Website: macys
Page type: billing-address
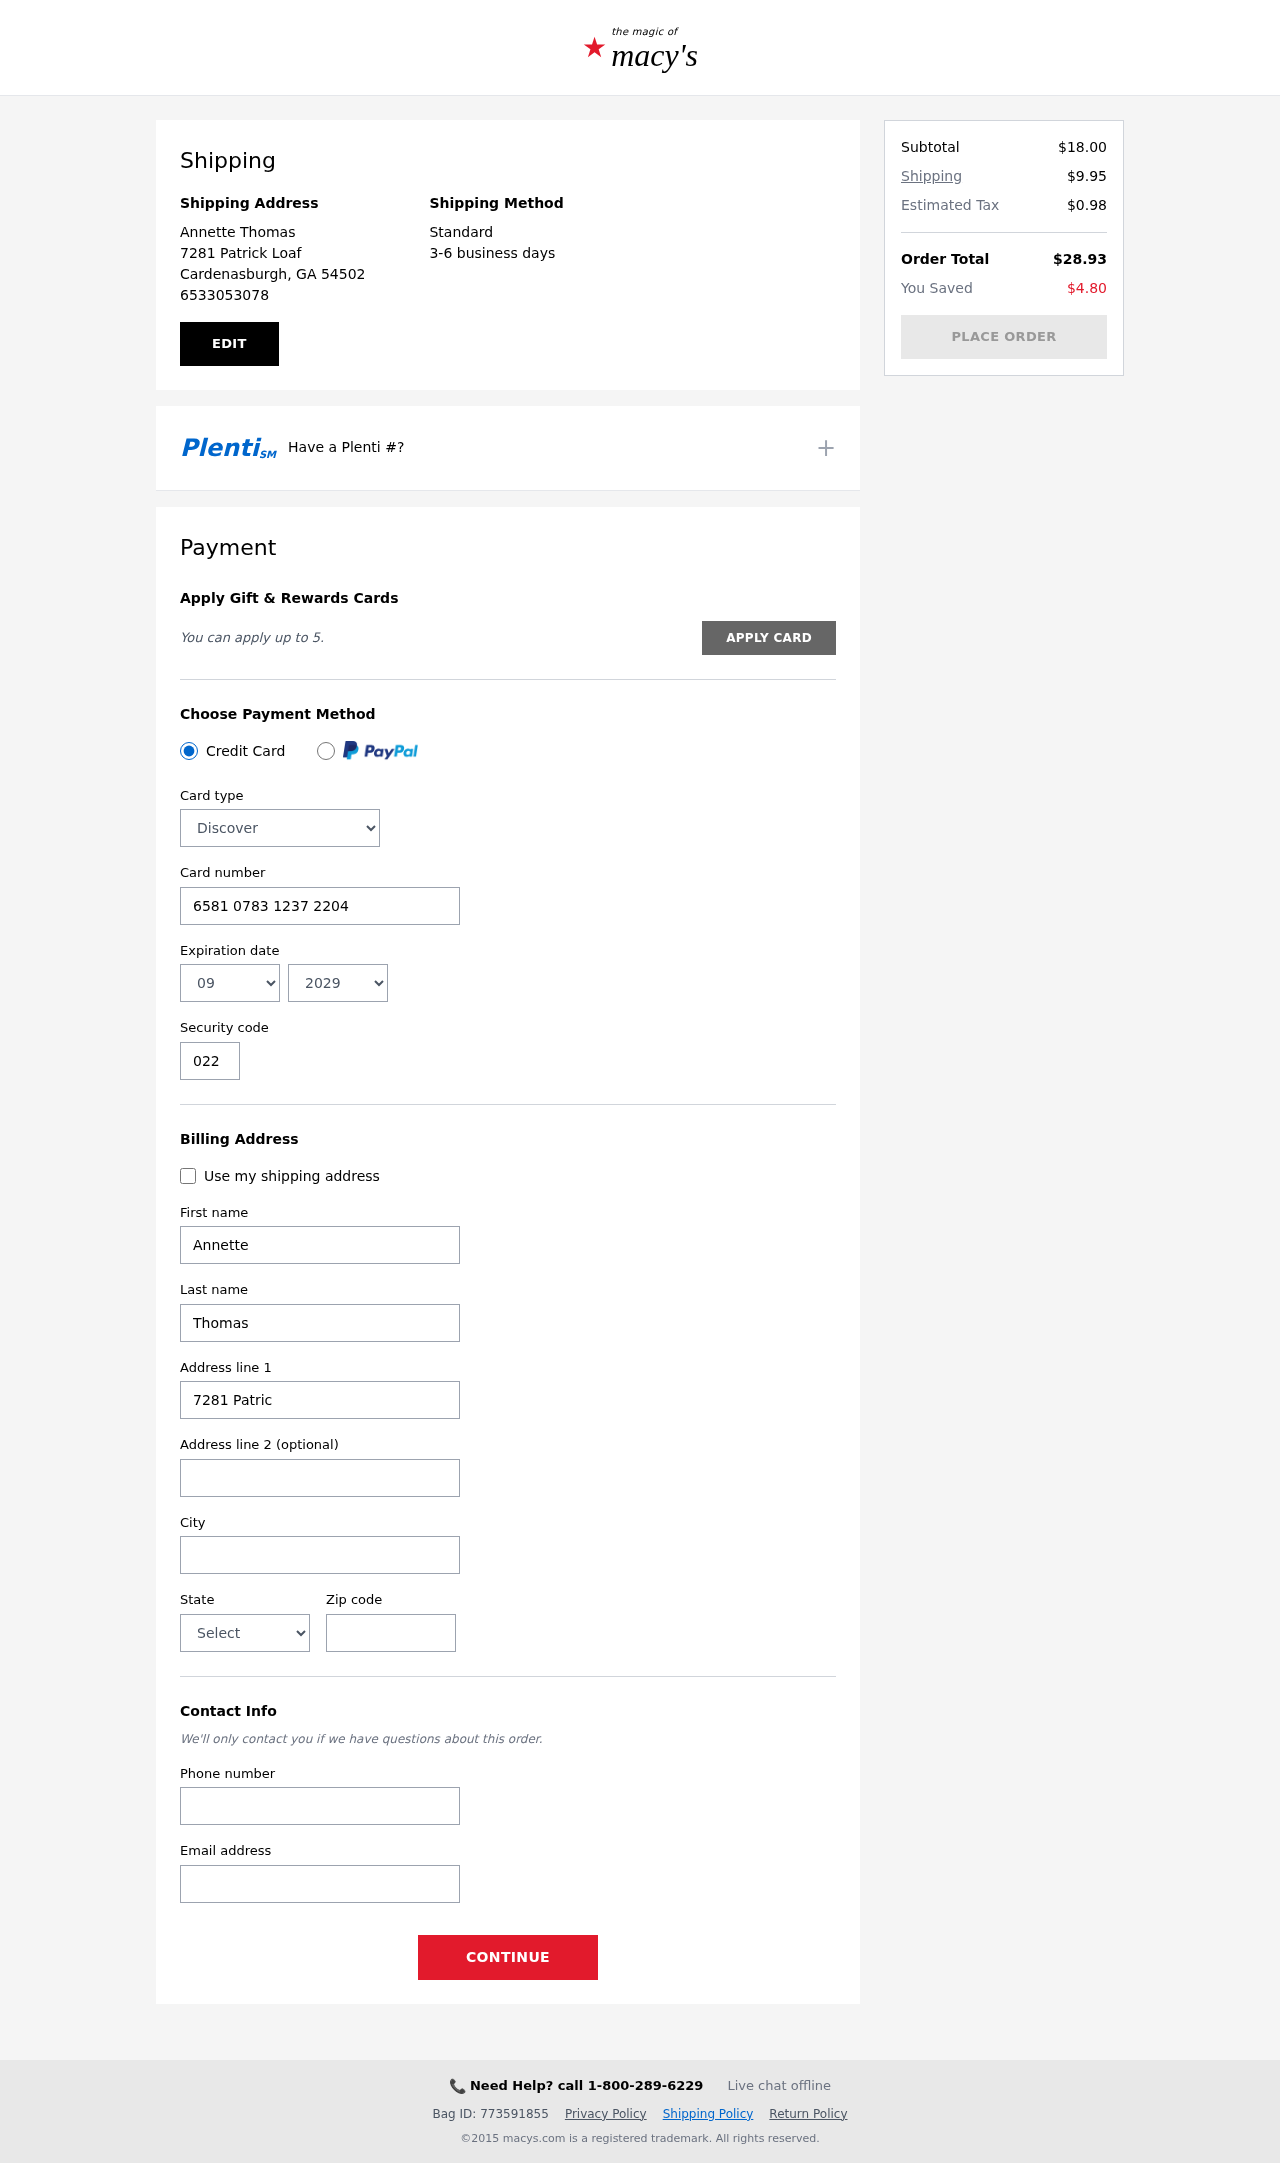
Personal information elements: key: PII_CARD_CVV
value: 022
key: PII_CARD_EXPIRY_MONTH
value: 09
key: PII_CARD_EXPIRY_YEAR
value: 29
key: PII_CARD_NUMBER
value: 6581 0783 1237 2204
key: PII_CARD_TYPE
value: Discover
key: PII_CITY
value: Cardenasburgh
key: PII_CITY_STATE_ZIP
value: Cardenasburgh, GA 54502
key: PII_EMAIL
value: annette_thomas@gmail.com
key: PII_FIRSTNAME
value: Annette
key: PII_FULLNAME
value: Annette Thomas
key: PII_LASTNAME
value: Thomas
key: PII_PHONE
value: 6533053078
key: PII_POSTCODE
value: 54502
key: PII_STATE
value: Georgia
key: PII_STREET
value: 7281 Patrick Loaf
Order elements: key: ORDER_SUBTOTAL
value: $18.00
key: ORDER_SHIPPING_COST
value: $9.95
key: ORDER_TAX
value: $0.98
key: ORDER_TOTAL
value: $28.93
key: ORDER_SAVINGS
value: $4.80